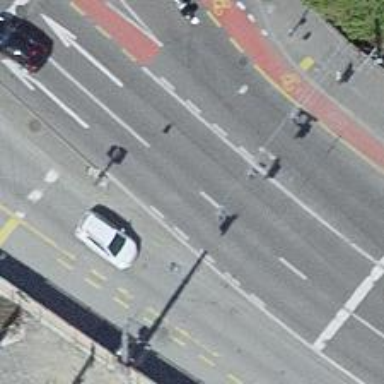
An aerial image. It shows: Road with traffic signals.